Interaction volume radius: 10 \u00c5
Interaction volume height: 25 \u00c5
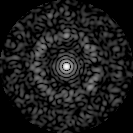
Disorder parameter: 0.8445